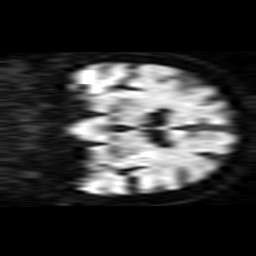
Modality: TRACE
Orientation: coronal
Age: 85
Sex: female
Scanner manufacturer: philips
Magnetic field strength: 1.5 T
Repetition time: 4.81 s
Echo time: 0.07764 s